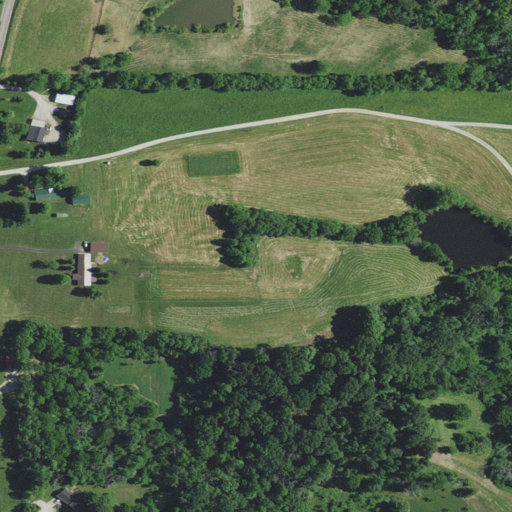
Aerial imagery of mountain in Indiana named Whites Hill containing pasture, deciduous forest, open development, mixed forest, low intensity development, medium intensity development, and open water